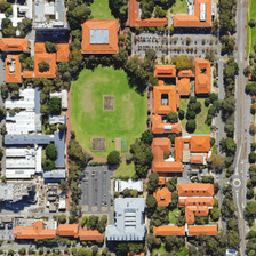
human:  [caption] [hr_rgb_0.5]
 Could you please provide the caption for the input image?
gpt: The oval grass is surrounded by small buildings with red roofs.

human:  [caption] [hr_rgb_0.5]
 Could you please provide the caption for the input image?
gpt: The oval meadow is surrounded by small buildings with red roofs.

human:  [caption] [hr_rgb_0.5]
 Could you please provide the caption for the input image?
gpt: many buildings with orange roofs are located in this campus with a vacand land at its center .

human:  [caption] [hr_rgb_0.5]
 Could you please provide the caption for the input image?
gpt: An oval grassland is surrounded by a small building with a red roof.

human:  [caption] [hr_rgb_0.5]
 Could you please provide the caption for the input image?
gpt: Oval grass surrounds the red roof.